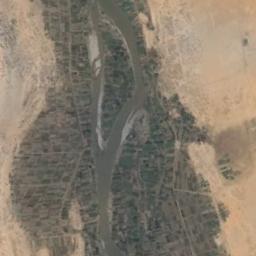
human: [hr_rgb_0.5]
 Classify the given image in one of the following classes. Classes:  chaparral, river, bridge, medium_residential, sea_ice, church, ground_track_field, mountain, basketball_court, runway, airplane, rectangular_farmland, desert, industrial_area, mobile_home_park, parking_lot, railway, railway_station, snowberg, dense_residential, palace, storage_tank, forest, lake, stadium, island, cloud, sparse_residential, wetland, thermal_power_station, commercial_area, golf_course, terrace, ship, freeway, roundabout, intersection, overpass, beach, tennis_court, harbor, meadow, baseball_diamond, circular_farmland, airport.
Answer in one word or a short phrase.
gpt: river